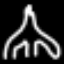
Label: The Eiffel Tower